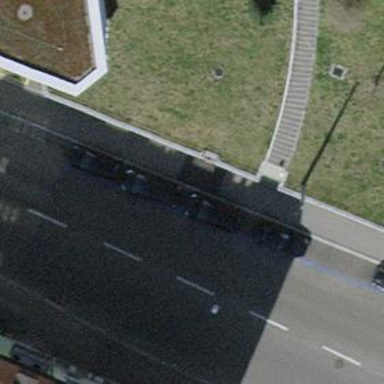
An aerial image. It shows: Parking lane area.